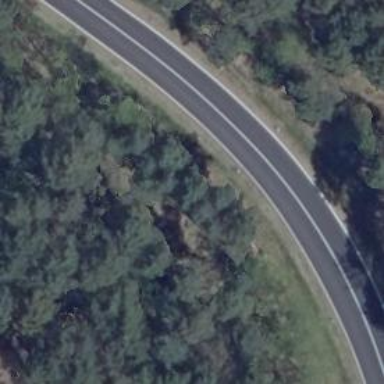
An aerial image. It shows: Secondary road with asphalt surface.